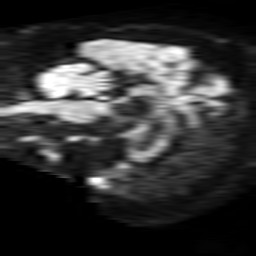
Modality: TRACE
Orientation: sagittal
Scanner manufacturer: philips
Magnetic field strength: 1.5 T
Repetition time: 3.516 s
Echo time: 0.07117 s